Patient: sex M, age 35
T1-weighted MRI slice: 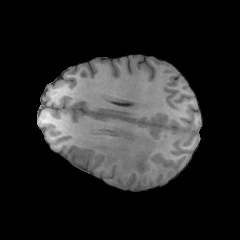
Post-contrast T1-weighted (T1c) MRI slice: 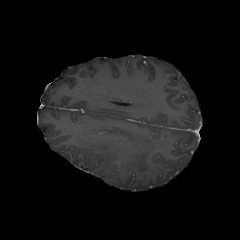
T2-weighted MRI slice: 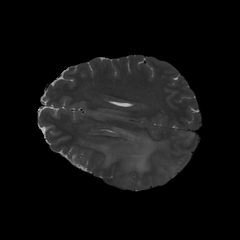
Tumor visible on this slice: yes
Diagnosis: Astrocytoma, IDH-wildtype
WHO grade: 2